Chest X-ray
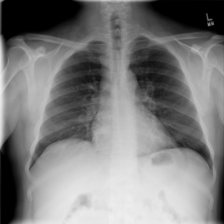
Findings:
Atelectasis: negative
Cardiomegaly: negative
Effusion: negative
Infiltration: negative
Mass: negative
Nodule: negative
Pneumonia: negative
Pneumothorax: negative
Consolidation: negative
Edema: negative
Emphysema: negative
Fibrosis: negative
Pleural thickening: negative
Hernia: negative